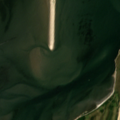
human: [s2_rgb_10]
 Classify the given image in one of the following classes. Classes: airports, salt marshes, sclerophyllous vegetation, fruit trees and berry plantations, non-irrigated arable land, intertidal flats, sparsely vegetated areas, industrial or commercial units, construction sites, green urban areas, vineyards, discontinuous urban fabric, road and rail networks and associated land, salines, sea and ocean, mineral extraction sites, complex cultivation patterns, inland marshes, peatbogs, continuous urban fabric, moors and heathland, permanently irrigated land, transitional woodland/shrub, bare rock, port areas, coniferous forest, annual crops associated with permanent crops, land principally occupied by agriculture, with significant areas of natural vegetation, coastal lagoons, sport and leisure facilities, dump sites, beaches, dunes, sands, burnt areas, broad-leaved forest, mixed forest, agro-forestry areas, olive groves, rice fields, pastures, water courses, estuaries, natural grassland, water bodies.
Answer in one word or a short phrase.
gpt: discontinuous urban fabric, sport and leisure facilities, sea and ocean